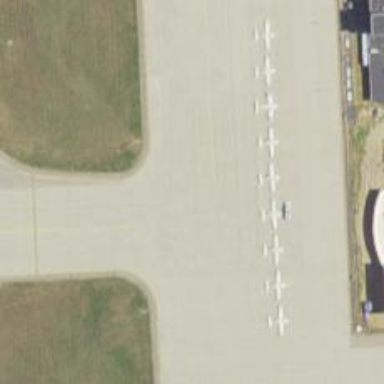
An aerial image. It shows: Image of taxiway at airport.